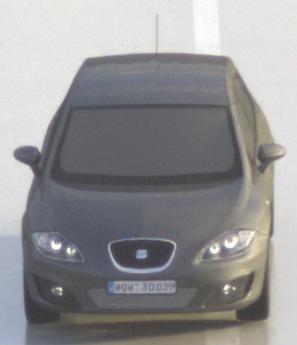
Make: SEAT
Model: Leon 1.4
Detailed model: Leon (1P)
Model produced from: 2009/04
Model produced until: 2010/08
Doors: 5
Color: gray
Road condition: wet road
Daytime: morning or afternoon
Contrast: medium contrast